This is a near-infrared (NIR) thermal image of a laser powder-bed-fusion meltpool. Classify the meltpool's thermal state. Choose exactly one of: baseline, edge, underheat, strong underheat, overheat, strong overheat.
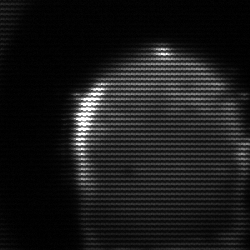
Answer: edge